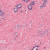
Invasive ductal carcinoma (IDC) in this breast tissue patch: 0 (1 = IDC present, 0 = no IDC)